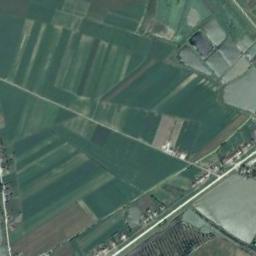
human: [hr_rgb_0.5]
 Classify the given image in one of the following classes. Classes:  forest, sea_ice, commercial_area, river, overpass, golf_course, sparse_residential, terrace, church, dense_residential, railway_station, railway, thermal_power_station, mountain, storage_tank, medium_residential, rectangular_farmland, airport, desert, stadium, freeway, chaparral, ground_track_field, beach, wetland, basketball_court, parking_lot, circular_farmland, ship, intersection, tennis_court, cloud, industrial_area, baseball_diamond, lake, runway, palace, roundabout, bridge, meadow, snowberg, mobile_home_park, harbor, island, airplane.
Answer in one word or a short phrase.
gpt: rectangular_farmland